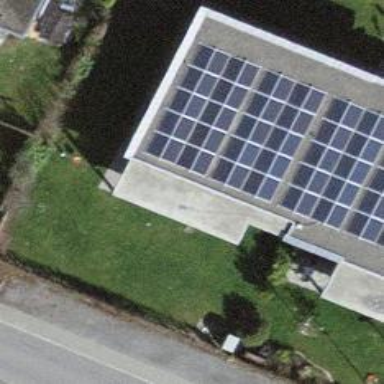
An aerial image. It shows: Solar power generator.